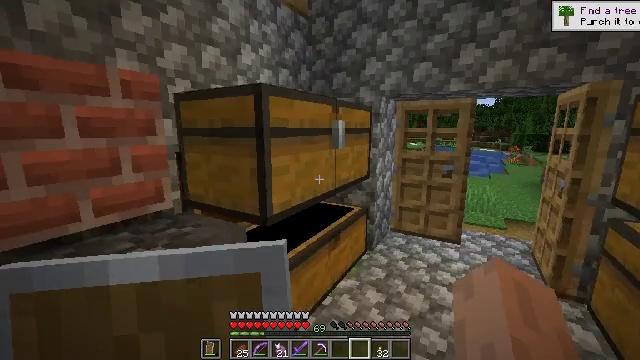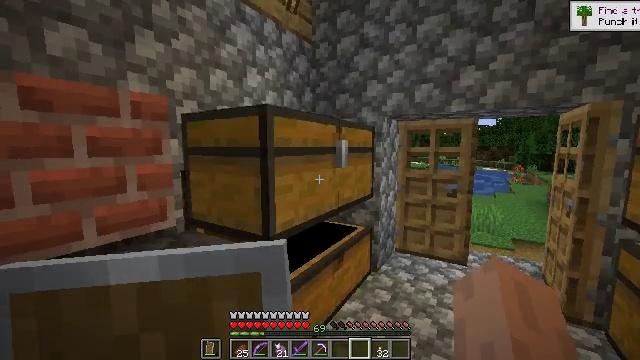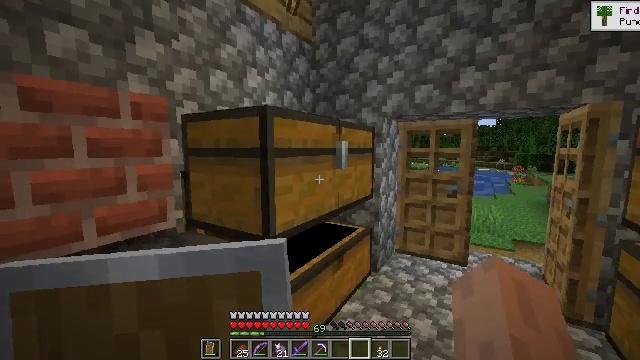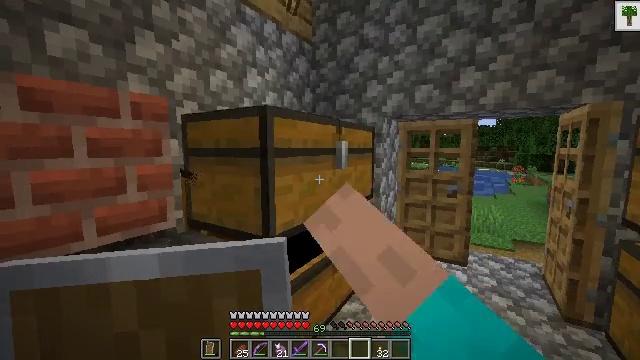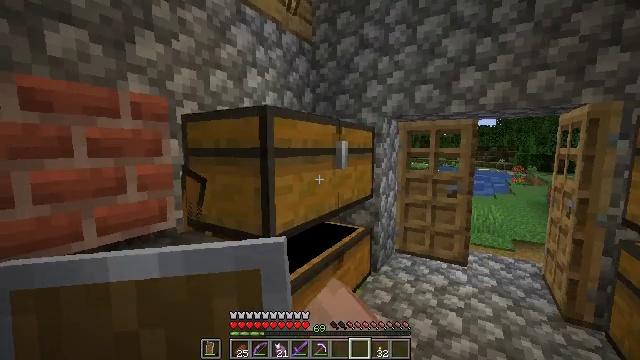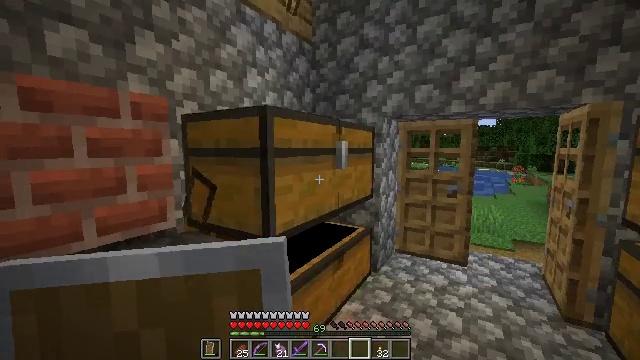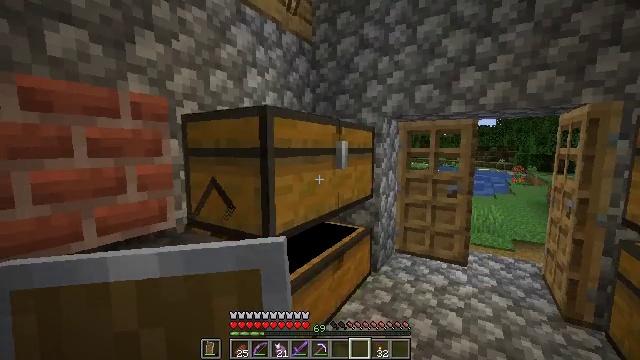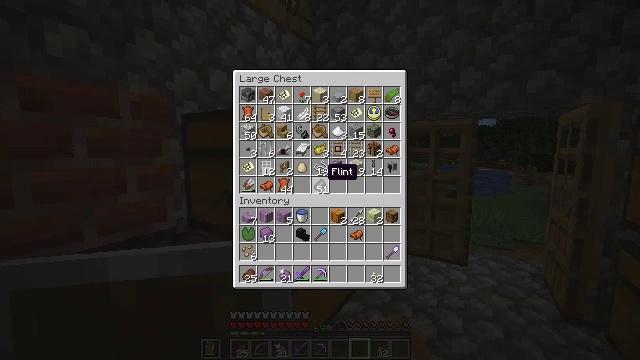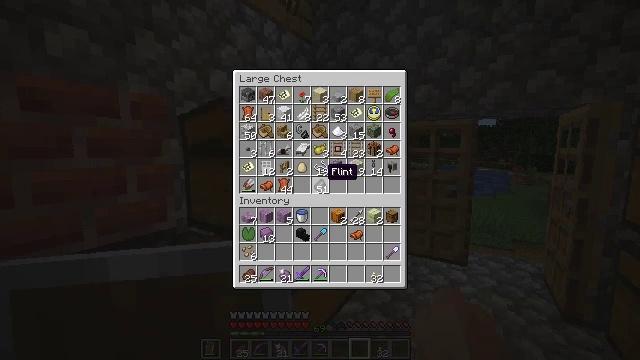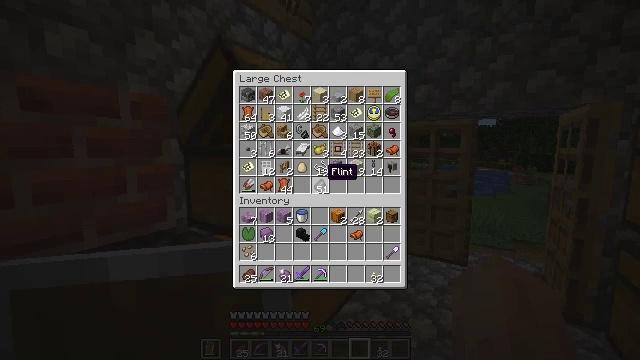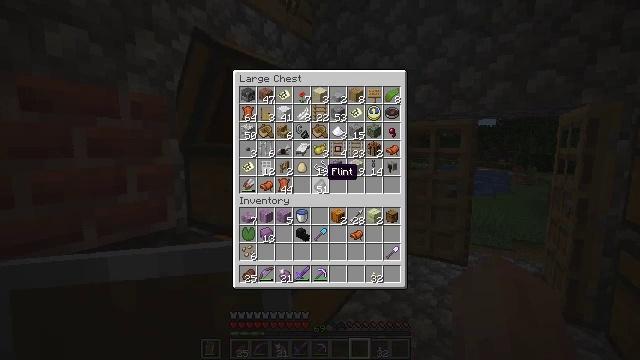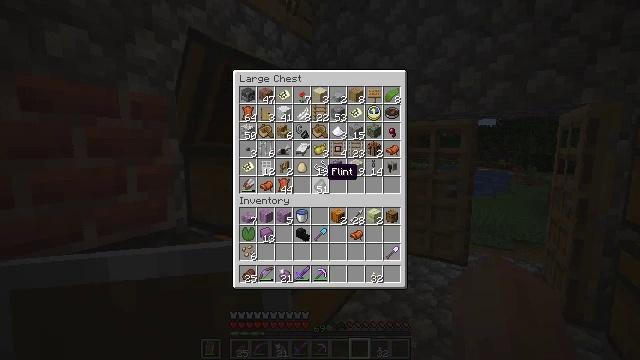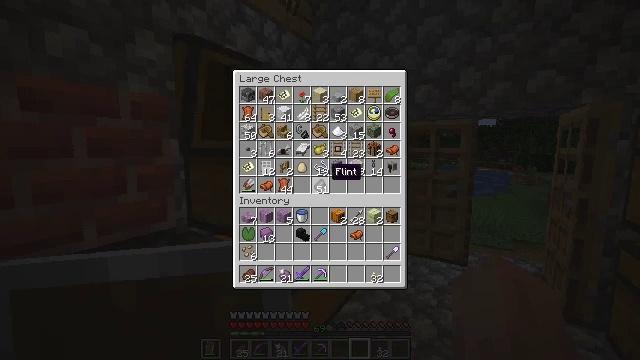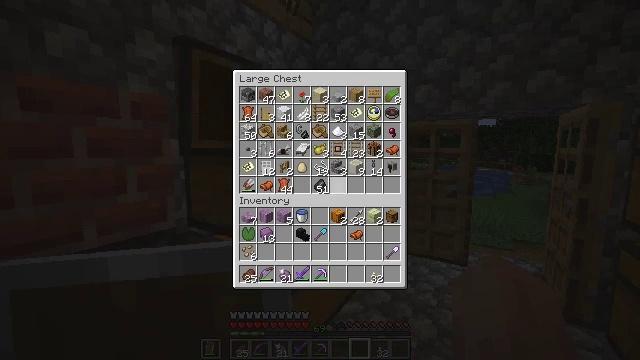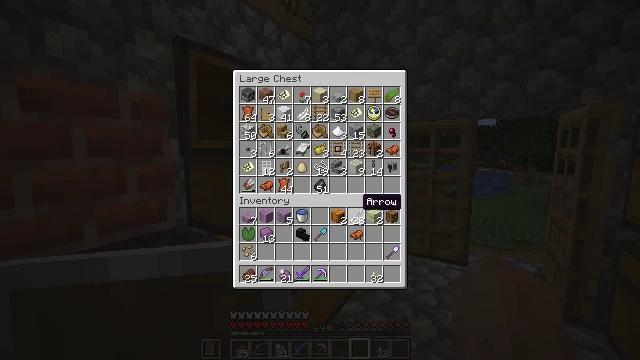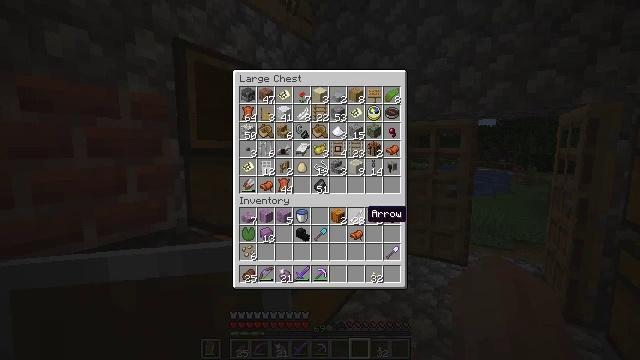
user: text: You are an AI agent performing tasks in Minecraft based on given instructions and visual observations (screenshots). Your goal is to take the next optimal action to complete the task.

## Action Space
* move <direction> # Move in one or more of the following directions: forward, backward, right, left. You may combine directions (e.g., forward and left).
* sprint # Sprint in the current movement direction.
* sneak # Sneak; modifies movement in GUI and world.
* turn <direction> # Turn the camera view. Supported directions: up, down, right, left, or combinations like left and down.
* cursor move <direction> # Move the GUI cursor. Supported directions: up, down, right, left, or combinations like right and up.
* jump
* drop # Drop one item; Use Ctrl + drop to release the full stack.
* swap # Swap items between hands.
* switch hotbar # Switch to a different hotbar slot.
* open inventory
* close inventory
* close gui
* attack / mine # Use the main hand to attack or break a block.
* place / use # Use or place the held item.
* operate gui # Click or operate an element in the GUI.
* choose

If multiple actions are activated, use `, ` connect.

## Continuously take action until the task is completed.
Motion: motion action
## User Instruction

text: Assemble a shulker box on the crafting table.
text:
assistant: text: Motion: turn up
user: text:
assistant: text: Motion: use / place
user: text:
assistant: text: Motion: use / place
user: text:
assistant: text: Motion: use / place
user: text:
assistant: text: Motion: no_op
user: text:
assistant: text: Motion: no_op
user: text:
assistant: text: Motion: no_op
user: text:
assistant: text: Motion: no_op
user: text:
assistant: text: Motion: no_op
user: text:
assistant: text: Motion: no_op
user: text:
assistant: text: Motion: no_op
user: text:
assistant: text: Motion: sneak
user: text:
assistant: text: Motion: sneak, turn right and down
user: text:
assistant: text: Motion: sneak, turn right and down
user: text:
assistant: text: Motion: sneak, turn down
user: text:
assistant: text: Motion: sneak
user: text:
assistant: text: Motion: sneak
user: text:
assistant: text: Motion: sneak
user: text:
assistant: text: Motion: sneak
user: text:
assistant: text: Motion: sneak
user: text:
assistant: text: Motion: sneak
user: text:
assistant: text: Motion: sneak
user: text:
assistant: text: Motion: sneak
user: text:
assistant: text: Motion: sneak
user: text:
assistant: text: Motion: sneak
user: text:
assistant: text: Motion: sneak
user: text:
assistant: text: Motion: sneak
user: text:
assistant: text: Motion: sneak, use / place
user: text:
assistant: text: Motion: sneak, use / place
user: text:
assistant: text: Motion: sneak, use / place